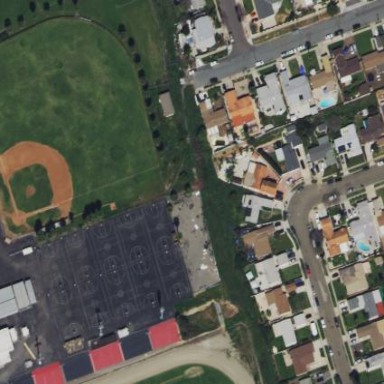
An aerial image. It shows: Baseball pitch for leisure land activities.